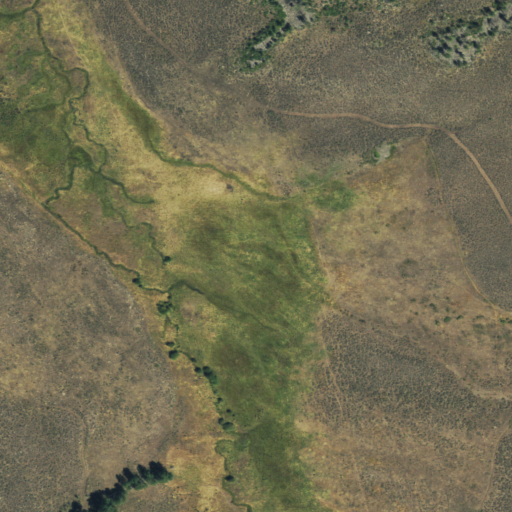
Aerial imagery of valley in Colorado named Watts Draw containing shrub, woody wetlands, grassland, deciduous forest, and herbaceous wetlands